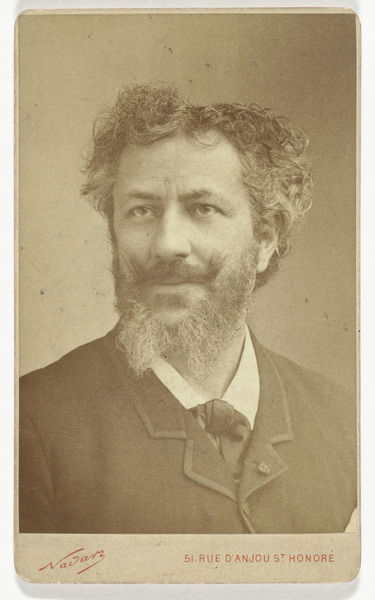
Titel: Portret van Carolus Duran
Künstler: Nadar
Standort: Amsterdam
Institution: Rijksmuseum
Schlagwörter: weiß, anzug, bart, augen, gesicht, schrift, hemdkragen, schnauzbart, foto, jakett, postkarte, harre, ann